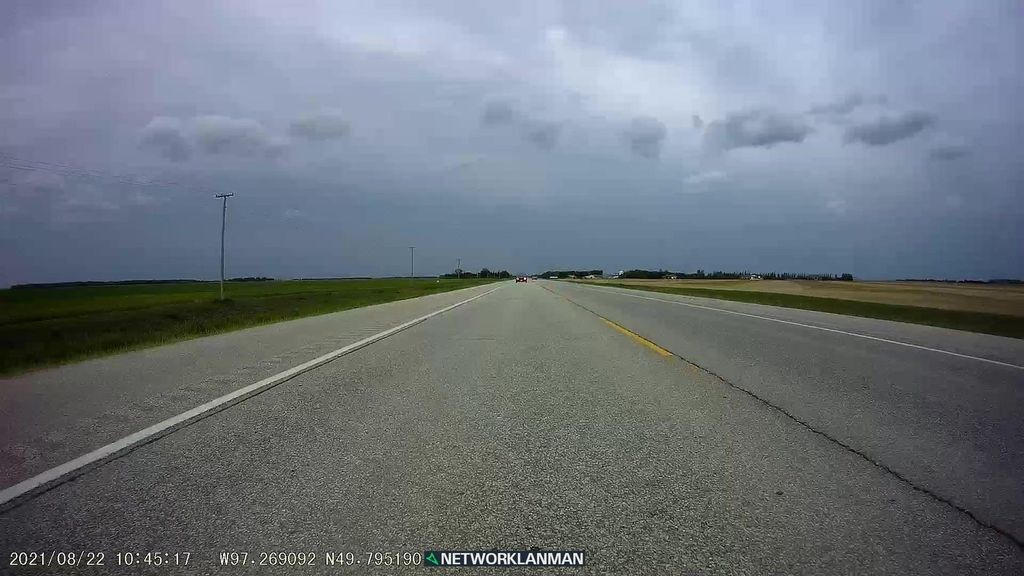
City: winnipeg